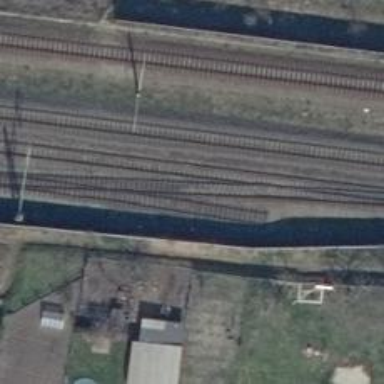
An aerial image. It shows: Railway yard in service.